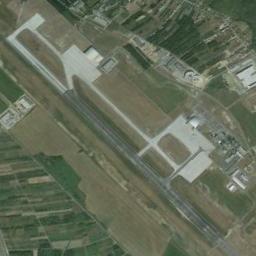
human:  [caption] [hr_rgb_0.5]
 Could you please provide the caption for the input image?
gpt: An airport surrounded by green areas and residential areas .

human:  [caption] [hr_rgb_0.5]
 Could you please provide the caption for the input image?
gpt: There is an airport in the middle of the field .

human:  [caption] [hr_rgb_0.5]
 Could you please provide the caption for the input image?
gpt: This airport has only one runway, And its color is grey .

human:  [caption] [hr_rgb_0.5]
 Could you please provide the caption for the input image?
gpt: An airport with two parallel runways on the farmland .

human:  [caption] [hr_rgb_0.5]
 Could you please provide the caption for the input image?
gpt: The airport is surrounded by grass .